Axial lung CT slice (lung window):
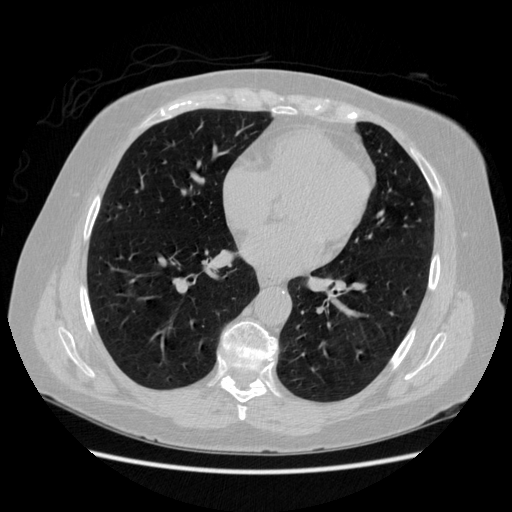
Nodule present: no